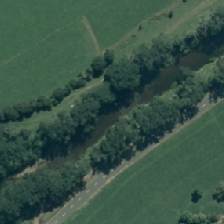
Land cover: deciduous_hardwood